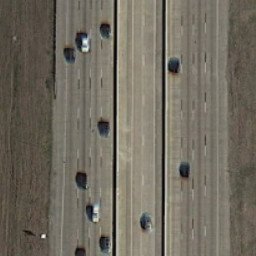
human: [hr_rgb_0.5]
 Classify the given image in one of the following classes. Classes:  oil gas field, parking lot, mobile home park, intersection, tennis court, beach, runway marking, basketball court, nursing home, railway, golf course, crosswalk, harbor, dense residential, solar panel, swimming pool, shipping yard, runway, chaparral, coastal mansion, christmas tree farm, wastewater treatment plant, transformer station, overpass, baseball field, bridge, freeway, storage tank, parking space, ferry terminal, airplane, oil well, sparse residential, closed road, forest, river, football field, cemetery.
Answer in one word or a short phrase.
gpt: freeway